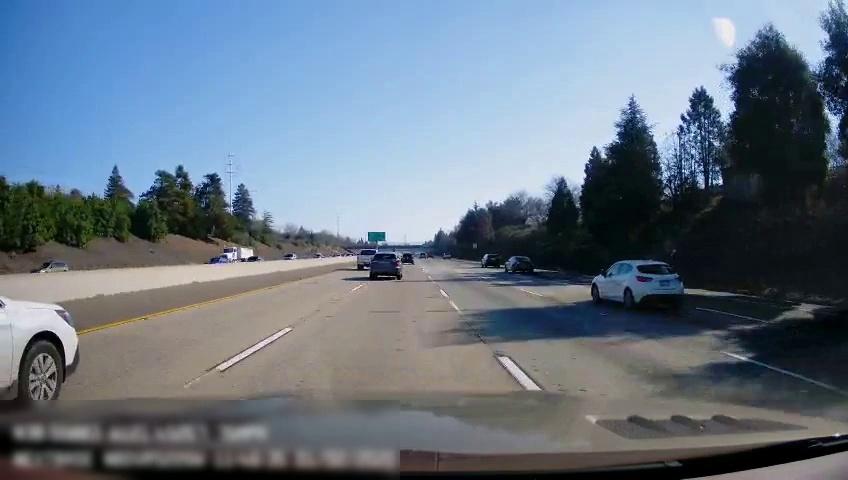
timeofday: Day
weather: Sunny
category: Drivable Space
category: Vehicles | SUV
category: Vehicles | Van
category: Vehicles | Truck
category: Vehicles | Car
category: Vehicles | SUV
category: Vehicles | SUV
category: Vehicles | SUV
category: Vehicles | SUV
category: Vehicles | SUV
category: Vehicles | SUV
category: Vehicles | Car
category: Vehicles | SUV
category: Lanes | Alternate Lane
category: Lanes | Alternate Lane
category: Lanes | Alternate Lane
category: Lanes | Alternate Lane
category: Lanes | Current Lane
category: Lanes | Alternate Lane
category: Traffic | Signs